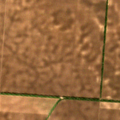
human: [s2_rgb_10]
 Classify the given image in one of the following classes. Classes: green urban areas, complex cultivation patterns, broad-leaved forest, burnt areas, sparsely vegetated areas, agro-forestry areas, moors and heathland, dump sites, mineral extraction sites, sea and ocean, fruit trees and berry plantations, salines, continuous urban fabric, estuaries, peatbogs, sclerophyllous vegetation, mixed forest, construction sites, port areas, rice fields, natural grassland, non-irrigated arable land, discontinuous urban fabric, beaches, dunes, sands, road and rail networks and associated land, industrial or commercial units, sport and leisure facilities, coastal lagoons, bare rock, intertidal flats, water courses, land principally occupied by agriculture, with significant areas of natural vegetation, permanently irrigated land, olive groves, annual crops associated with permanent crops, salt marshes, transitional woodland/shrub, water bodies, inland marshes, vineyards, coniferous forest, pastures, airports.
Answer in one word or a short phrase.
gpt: non-irrigated arable land